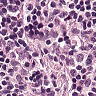
Metastatic tissue present: no